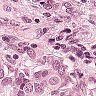
Metastatic tissue present: yes